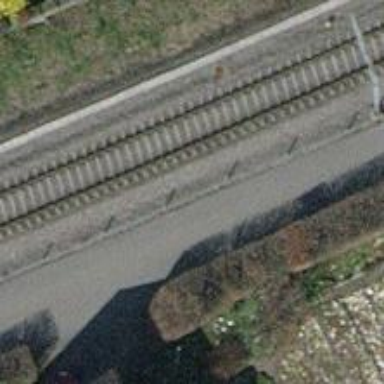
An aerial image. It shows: Single-track electrified railway with contact line.